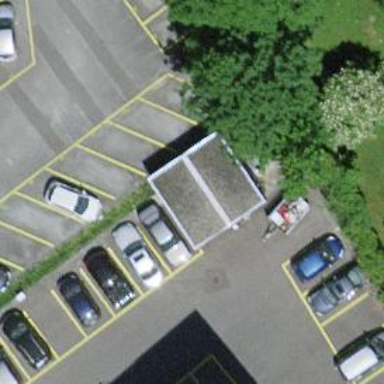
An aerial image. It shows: Group of garages.